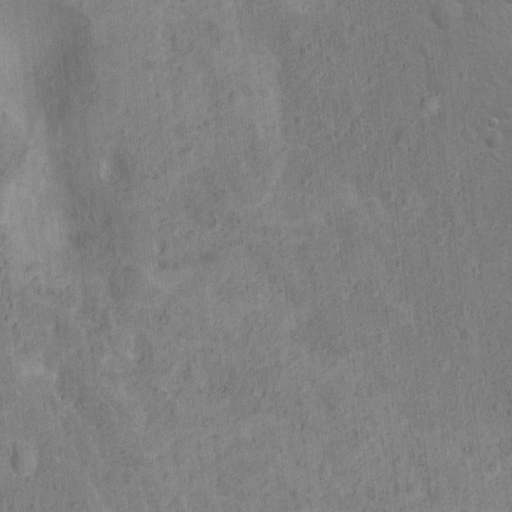
Classes present: Background